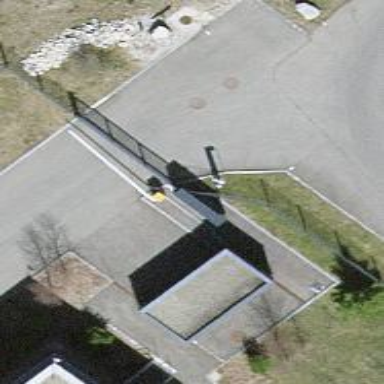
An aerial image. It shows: Gate.